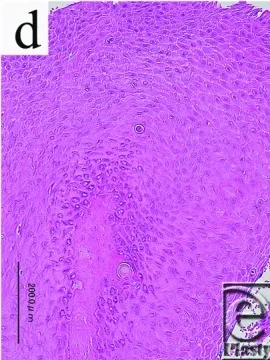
Clinical and histological findings. (d) Individual cell keratinization and mild atypism were observed.
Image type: pathology (h&e)